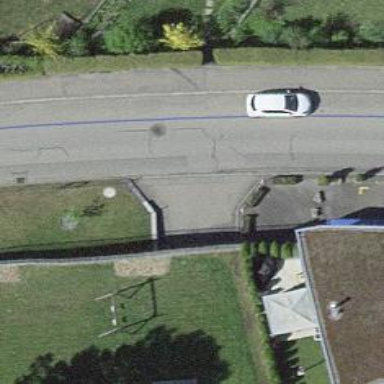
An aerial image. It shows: Parking entrance.